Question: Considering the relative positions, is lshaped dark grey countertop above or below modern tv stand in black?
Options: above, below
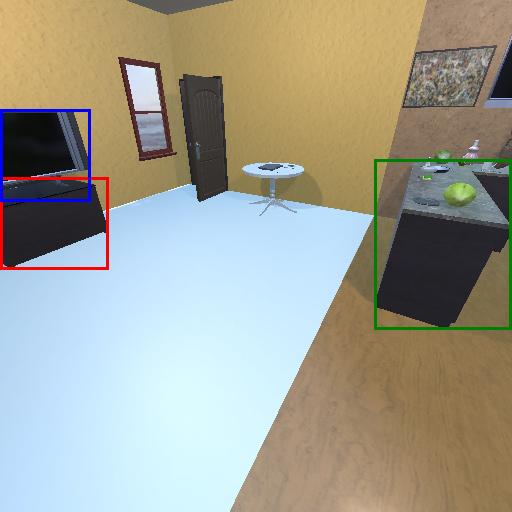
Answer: above